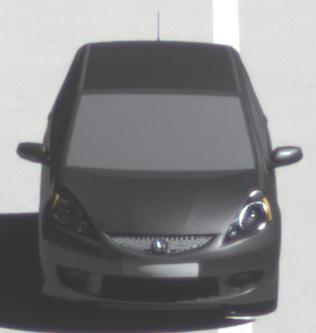
Make: Honda
Model: Jazz 1.2
Detailed model: Jazz (III) (11/08 - 04/11)
Model produced from: 2008/11
Model produced until: 2010/10
Doors: 5
Color: gray
Road condition: dry road
Daytime: morning or afternoon
Contrast: high contrast